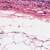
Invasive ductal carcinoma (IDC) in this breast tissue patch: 0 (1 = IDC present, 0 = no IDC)